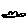
Label: cloud